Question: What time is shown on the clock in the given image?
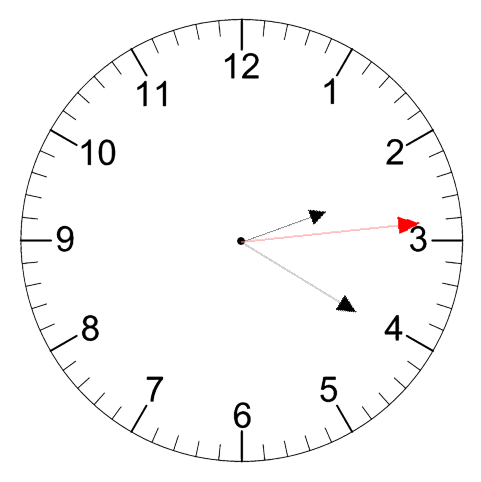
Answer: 02:20:14